Current action and preconditions to check: trajectory_clear

Your task: For each precondition in the list above, predict whether it will hold at this action.

Consider the current scene as observed from the mobile robot's camera, and analyze the predicted future states of all dynamic agents (e.g., people, animals, vehicles, or any moving entities) within the NEXT SECOND.

IMPORTANT: Only answer "very likely" if you are absolutely certain—based on strong, clear evidence—that a dynamic agent will violate the precondition in the predicted future state. Do NOT answer "very likely" for unlikely, ambiguous, or low-probability risks.

Ask yourself for each precondition: Is there a high probability, with clear and convincing evidence, that the predicted future states of any dynamic agent will interfere with the predicted future state of the currently executing action within the NEXT SECOND, causing that precondition to fail?

Assess the risk level based on these predictions. Use "likely" or "very likely" if motions create a clear risk of interference.

Use "neutral" or "improbable" if agents are nearby but their predicted paths are clearly diverging or non-conflicting.

Failure Risk Categories: "very improbable", "improbable", "neutral", "likely", "very likely"

Answer Format: Output ONLY the probability_of_failure value from these categories: "very improbable", "improbable", "neutral", "likely", "very likely"

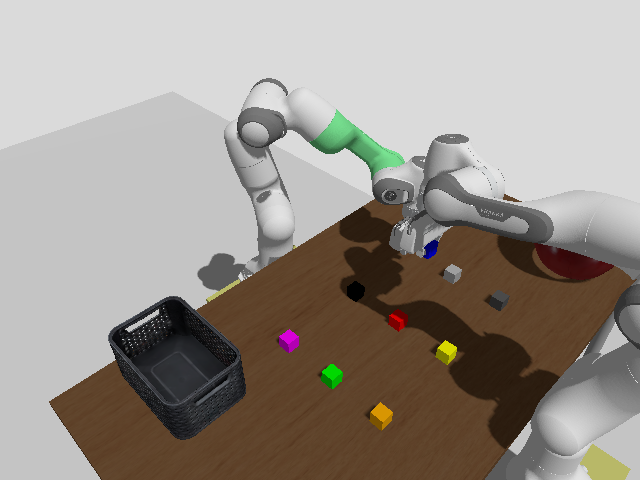

Answer: very improbable